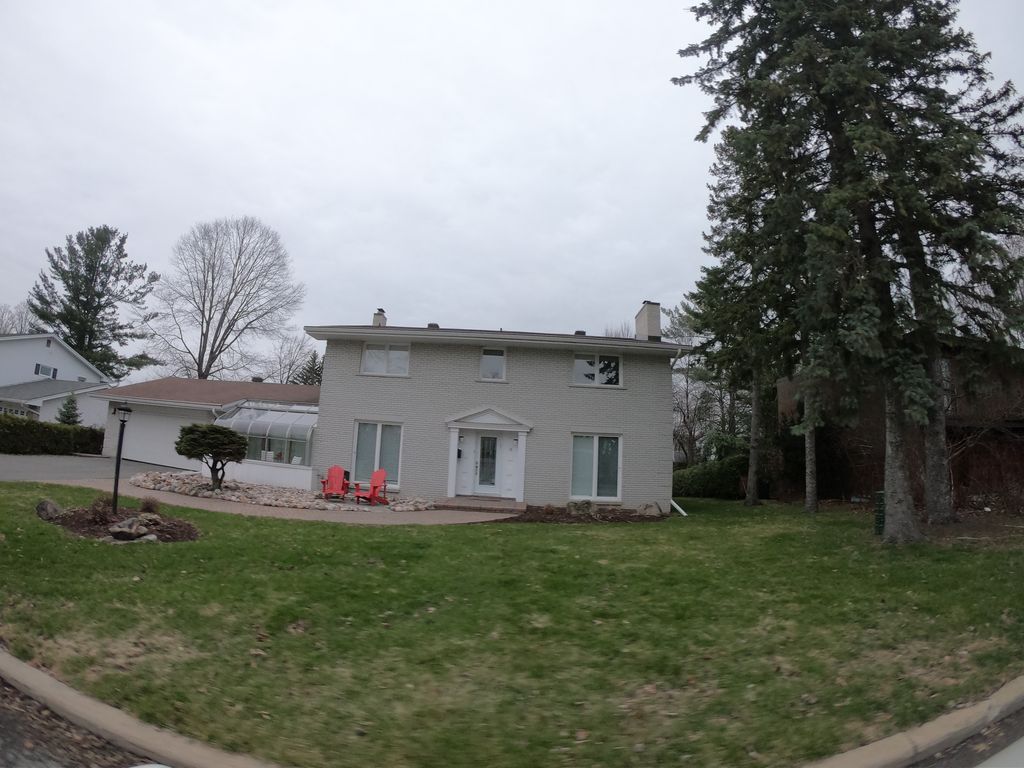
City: ottawa-gatineau